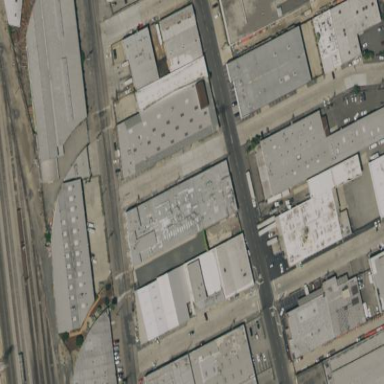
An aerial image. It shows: Industrial building.